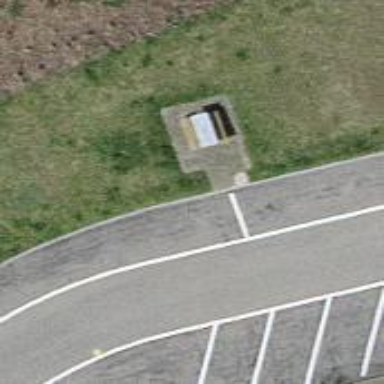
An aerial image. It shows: Picnic table located in leisure land area.